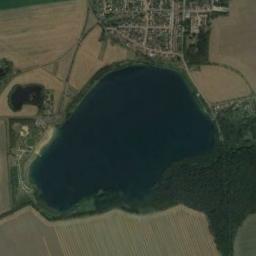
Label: lake